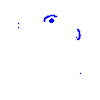
Particle: electron